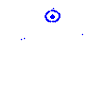
Particle: electron